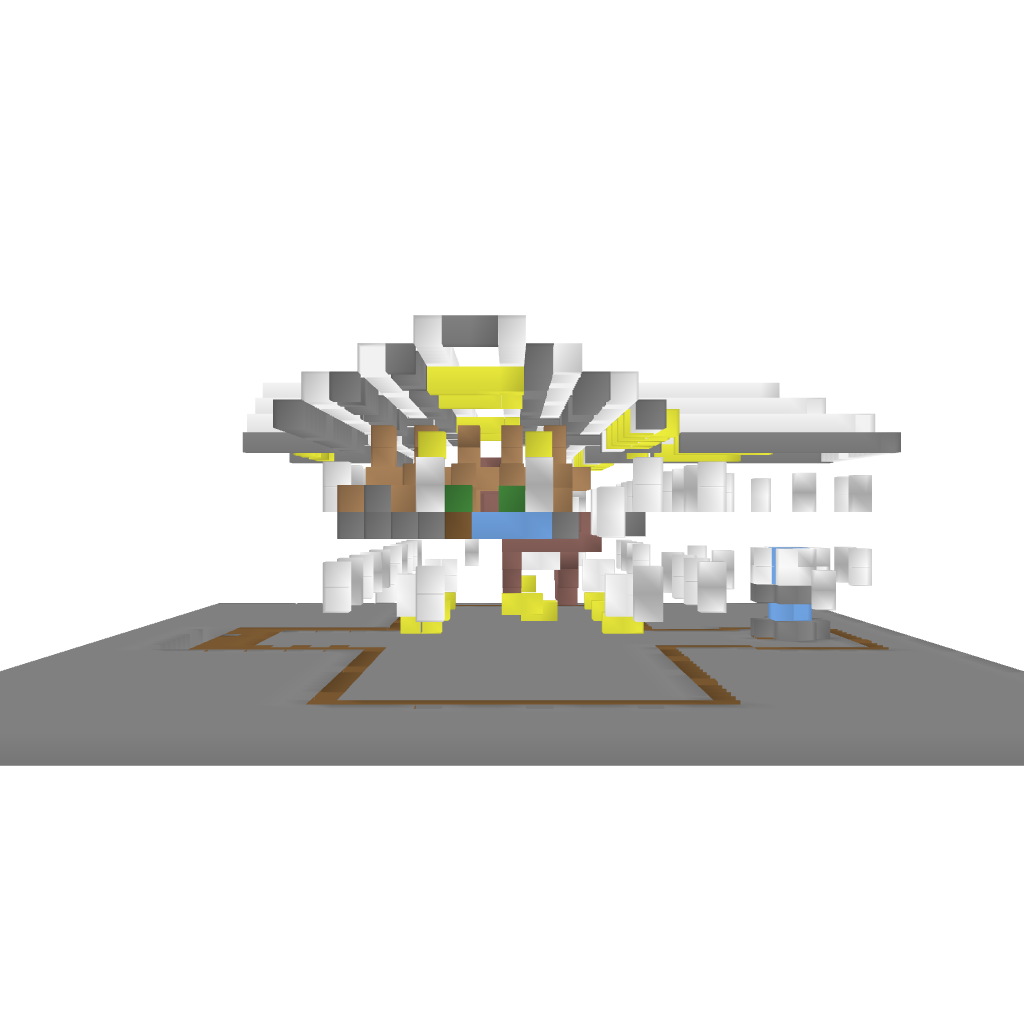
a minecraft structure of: Quartz Mansion bad low quality